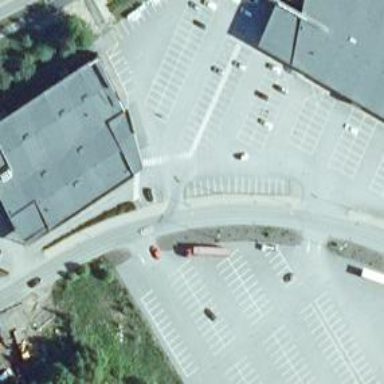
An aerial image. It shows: Retail building.